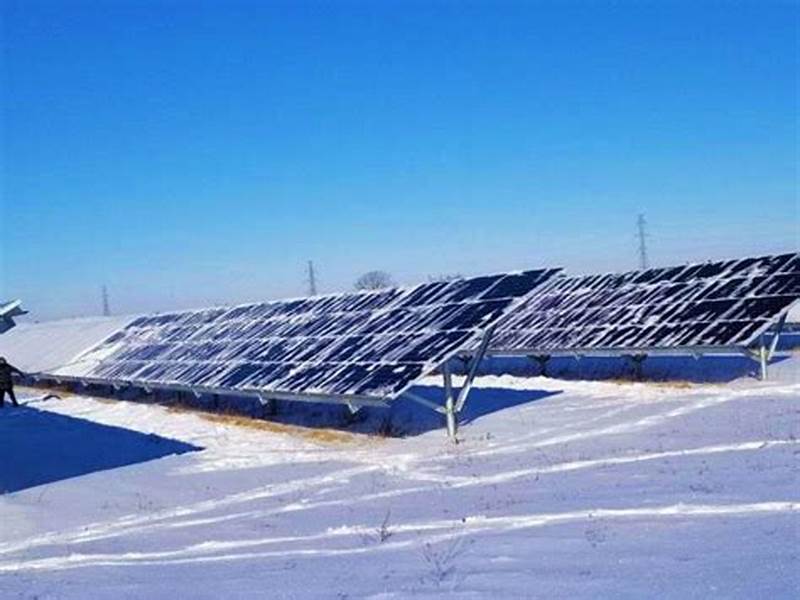
Label: Snow-Covered